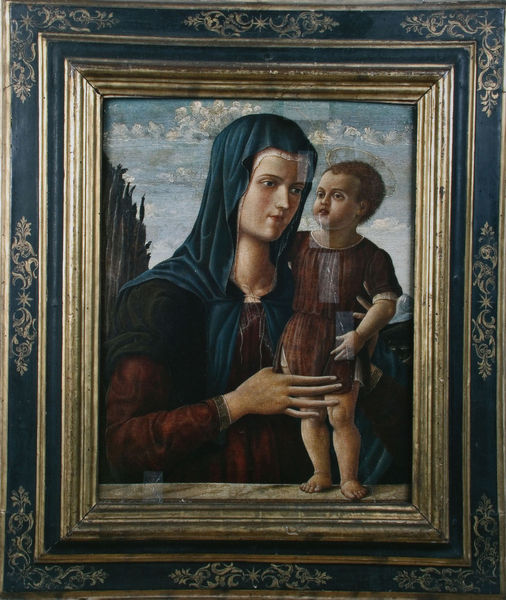
Titel: Madonna mit Kind
Künstler: Lo Zoppo (Angelo di Silvestro)
Standort: Florenz
Institution: Pinacoteca Communale
Schlagwörter: baum, blau, dunkel, gemälde, gott, hand, haut, himmel, nackt, weiß, wolken, bäume, grün, landschaft, braun, brust, fenster, finger, frau, frisur, kleid, marmor, nase, profil, stirn, rot, schleier, tuch, wolke, malerei, muster, ornament, augen, band, bluse, falten, halten, inkarnat, rahmen, spitze, stehen, bild, hals, hände, porträt, öl, natur, brüstung, kirche, gewand, gold, haare, stehend, kind, mutter, borte, engel, ranken, zypressen, beine, füße, bilderrahmen, liebe, rahmung, italien, farben, klein, baby, vorsprung, kopftuch, ornamente, verzierung, junge, knie, weste, bemalt, religion, balustrade, linear, barfuß, jungfrau, sterne, altar, heiligenschein, nimbus, christus, jesus, malerisch, mittelalter, andacht, heilige, kitsch, heilig, bemalung, maria, madonna, anbetung, mutter gottes, verzierungen, sohn, ikone, aureole, josef, römisch, platanen, jesuskind, maria mit kind, reinheit, heiligenschien, beschädigt, bellini, rotes kleid, geand, langer hals, hinnel, lange, kinderjesus, maria mit sohn, wolkan, lange finger, wewand, blauer rahmen, ärmel#, kurze beine, #borte, 15. jh., pardenfell, stejendee, stehender christus, uberlange finder der maria